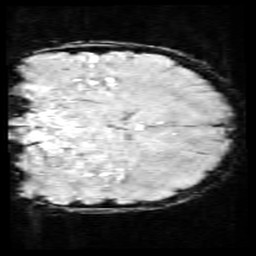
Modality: SWI
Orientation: coronal
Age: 9
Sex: female
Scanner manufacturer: siemens
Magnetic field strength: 3 T
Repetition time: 0.027 s
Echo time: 0.02 s